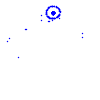
Particle: kaon